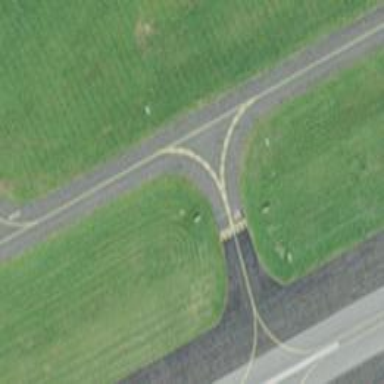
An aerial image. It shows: View of taxiway at the airport.